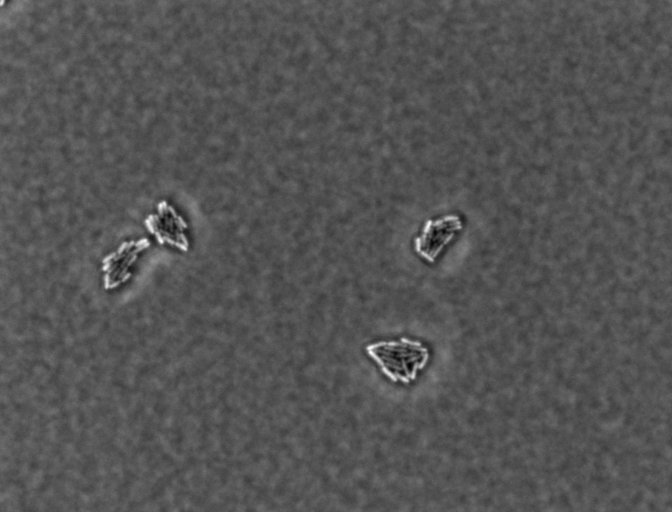
Escherichia coli 1612